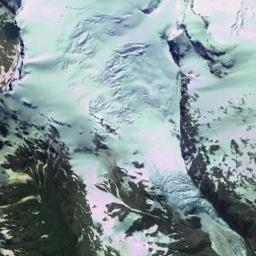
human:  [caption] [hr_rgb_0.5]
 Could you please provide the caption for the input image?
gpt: The snow berg is consist of bare land and white snow .

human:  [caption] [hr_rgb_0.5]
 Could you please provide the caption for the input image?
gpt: There is snow on the part of the snowberg .

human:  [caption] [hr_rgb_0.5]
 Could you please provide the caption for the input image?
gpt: A snow-covered mountain covered in large areas .

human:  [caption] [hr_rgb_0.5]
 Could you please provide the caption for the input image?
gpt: The snowberg is covered with snow and ice .

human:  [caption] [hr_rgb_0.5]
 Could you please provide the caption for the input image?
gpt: The snowberg is covered with snow and some green land .